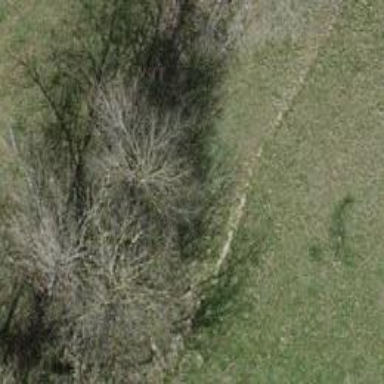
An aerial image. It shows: Row of trees in natural setting.